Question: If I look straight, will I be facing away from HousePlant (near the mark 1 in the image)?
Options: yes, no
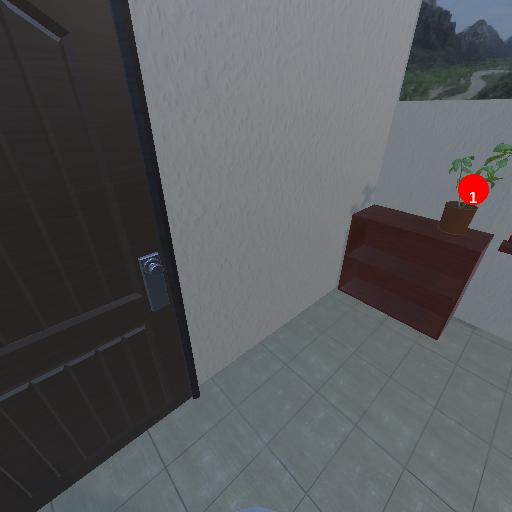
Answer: yes